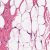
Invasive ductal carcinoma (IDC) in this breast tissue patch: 0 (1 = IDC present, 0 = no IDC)